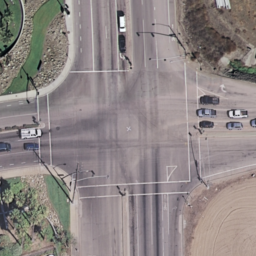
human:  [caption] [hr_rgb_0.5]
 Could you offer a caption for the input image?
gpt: A big intersection with some cars on the road .

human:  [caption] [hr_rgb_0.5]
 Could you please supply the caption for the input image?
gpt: A big intersection only with some plants and sands at the corners .

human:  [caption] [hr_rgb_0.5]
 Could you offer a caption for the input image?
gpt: An intersection with some cars on the road .

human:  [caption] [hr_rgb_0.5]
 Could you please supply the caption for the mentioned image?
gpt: An intersection with some plants and sands at the corners .

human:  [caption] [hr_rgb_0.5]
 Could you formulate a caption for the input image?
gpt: An intersection with two roads vertical to each other .